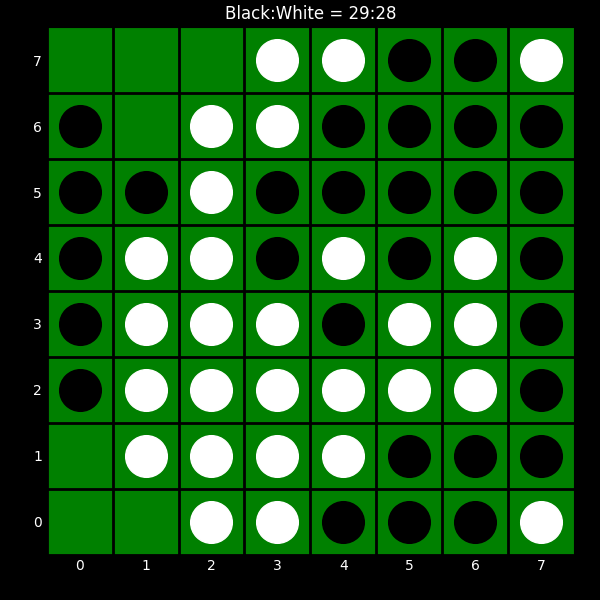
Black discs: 29
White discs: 28